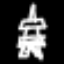
Label: The Eiffel Tower